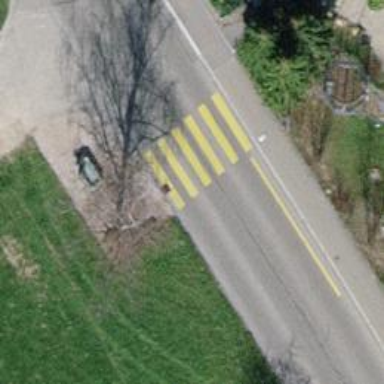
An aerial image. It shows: Marked road crossing.